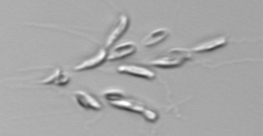
Label: Dinobryon